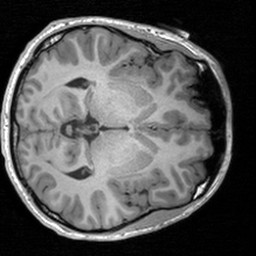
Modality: T1w
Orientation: axial
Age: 21
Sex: male
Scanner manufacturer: siemens
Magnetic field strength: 3 T
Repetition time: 1.9 s
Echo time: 0.00226 s